Question: I would like to highlight the bar at the right tail of the distribution of my data.
Since it is too small I suppose that the best way to do this is by adding a box with red margins around the bar (at 25.0 level on the x axis).
How it is possible to add such box on an histogram plot?
Thanks in advance.

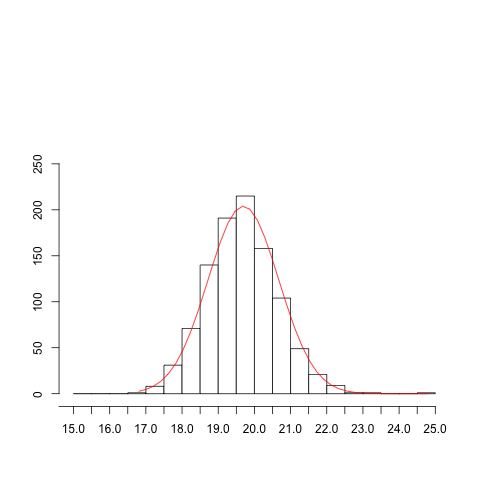
Answer: It is possible to color both the bars and their borders independently. But for that you need to know how many of those you have !
Here is a proposition, when what you want to do is to single out the first bar on the right to a certain value (here 1.96):
'''
set.seed(123)
x <- rnorm(100)
res.hist <- hist(x, plot=FALSE)
n_bars <- length(res.hist$mids)
left_lim <- res.hist$breaks[1:n_bars]
col_bars <- c("steelblue", "gold")[ diff(left_lim >= 1.96) + 1 ]
col_borders <- c(NA, "red")[ diff(left_lim >= 1.96) +1 ]
plot(res.hist, col=col_bars, border=col_borders)
'''